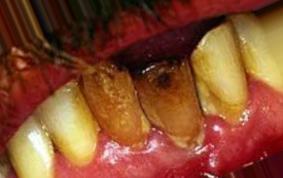
Condition: Tooth Discoloration